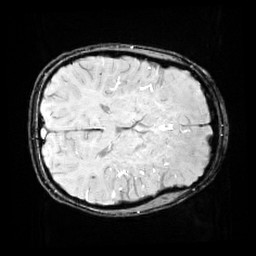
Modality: SWI
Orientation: axial
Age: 13
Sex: male
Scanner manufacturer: siemens
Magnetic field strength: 3 T
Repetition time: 0.027 s
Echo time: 0.02 s